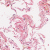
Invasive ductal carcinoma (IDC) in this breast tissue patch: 0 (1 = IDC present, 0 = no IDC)